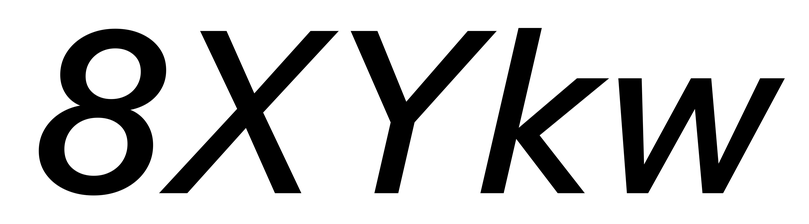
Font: InstrumentSans-Italic_Medium_Italic